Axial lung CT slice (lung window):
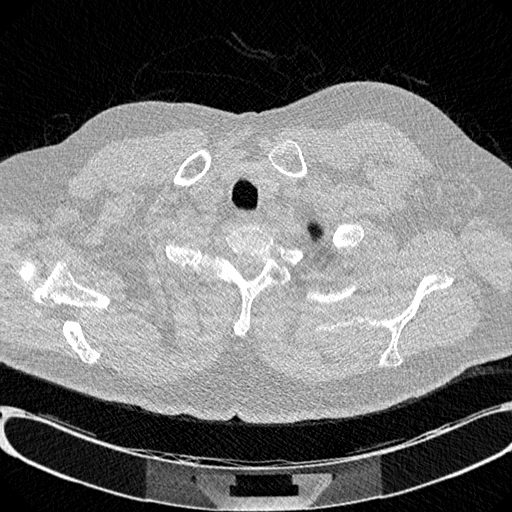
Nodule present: no